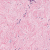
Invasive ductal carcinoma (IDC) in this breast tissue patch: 0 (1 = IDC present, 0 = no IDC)